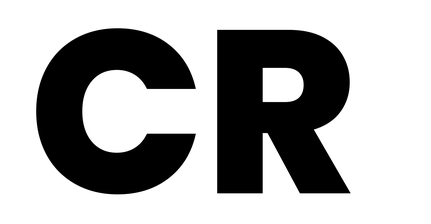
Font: Poppins-ExtraBold